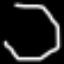
Label: octagon